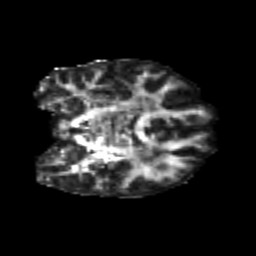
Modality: FA
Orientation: coronal
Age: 25
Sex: female
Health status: healthy
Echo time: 0.074 s